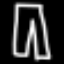
Label: pants